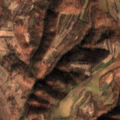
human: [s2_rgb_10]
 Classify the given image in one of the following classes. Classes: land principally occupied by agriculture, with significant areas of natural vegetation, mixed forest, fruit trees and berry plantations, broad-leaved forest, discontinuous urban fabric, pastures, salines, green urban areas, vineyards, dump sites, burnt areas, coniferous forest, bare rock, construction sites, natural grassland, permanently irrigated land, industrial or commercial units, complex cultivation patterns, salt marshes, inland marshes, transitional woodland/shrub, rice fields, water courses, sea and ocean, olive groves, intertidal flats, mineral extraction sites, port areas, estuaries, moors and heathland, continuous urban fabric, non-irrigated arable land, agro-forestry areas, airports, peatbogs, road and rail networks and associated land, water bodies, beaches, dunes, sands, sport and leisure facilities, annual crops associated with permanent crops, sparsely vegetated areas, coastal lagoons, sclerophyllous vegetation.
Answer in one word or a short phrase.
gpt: complex cultivation patterns, land principally occupied by agriculture, with significant areas of natural vegetation, broad-leaved forest